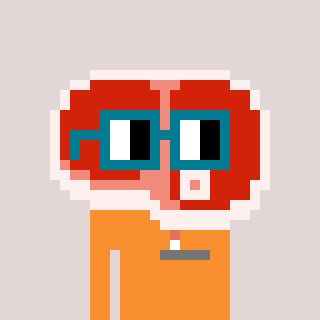
a pixel art character with square dark green glasses, a steak-shaped head and a orange-colored body on a warm background